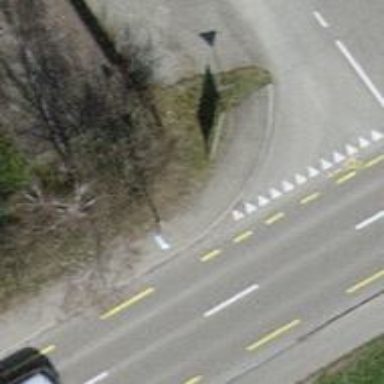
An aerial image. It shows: Sidewalk.